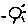
Label: sun